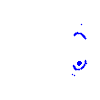
Particle: kaon